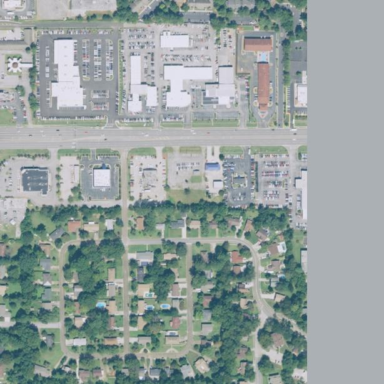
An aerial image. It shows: Retail area.